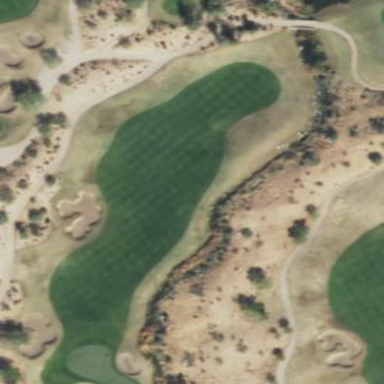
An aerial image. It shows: Rough area on grassy golf course.